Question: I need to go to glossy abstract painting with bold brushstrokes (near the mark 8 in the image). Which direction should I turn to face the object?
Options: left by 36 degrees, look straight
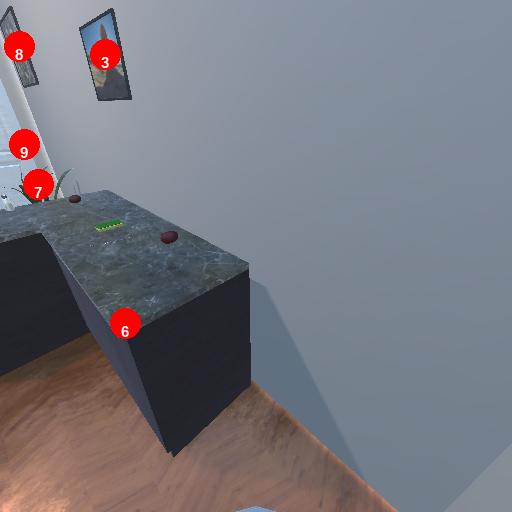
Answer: left by 36 degrees